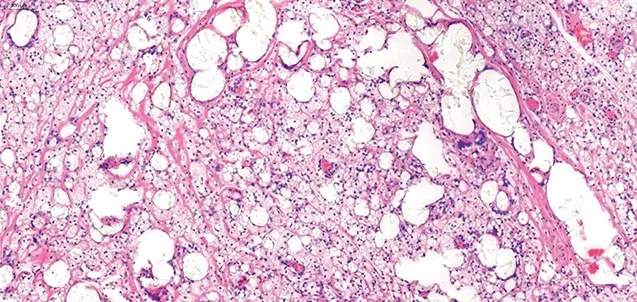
HEx100: Typical multiple silicone vacuoles with macrophages and numerous multinucleate giant cells within the breast lobules and stroma.
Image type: pathology (h&e)